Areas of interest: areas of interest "Agricultural and Sideline Products Market"
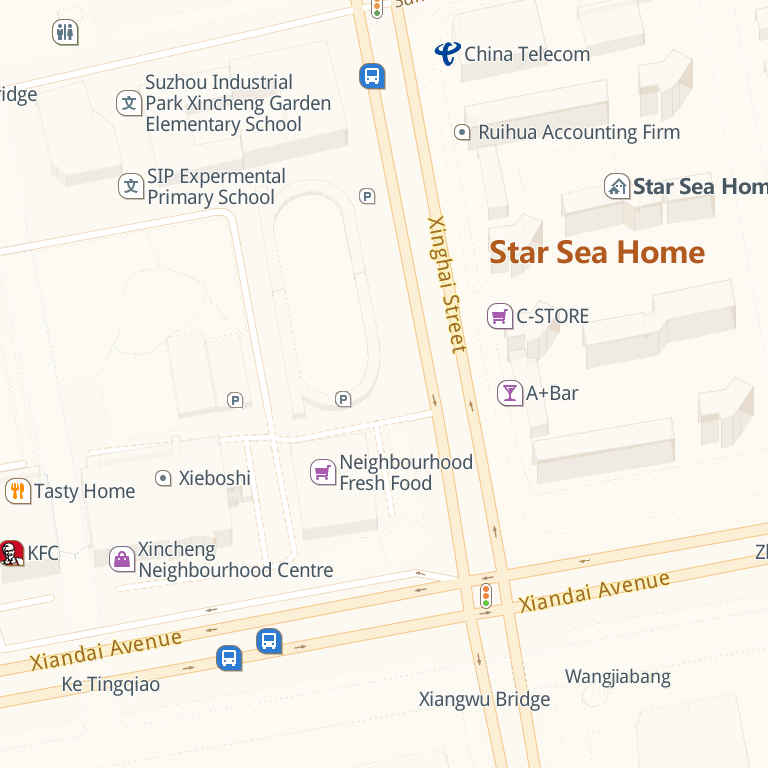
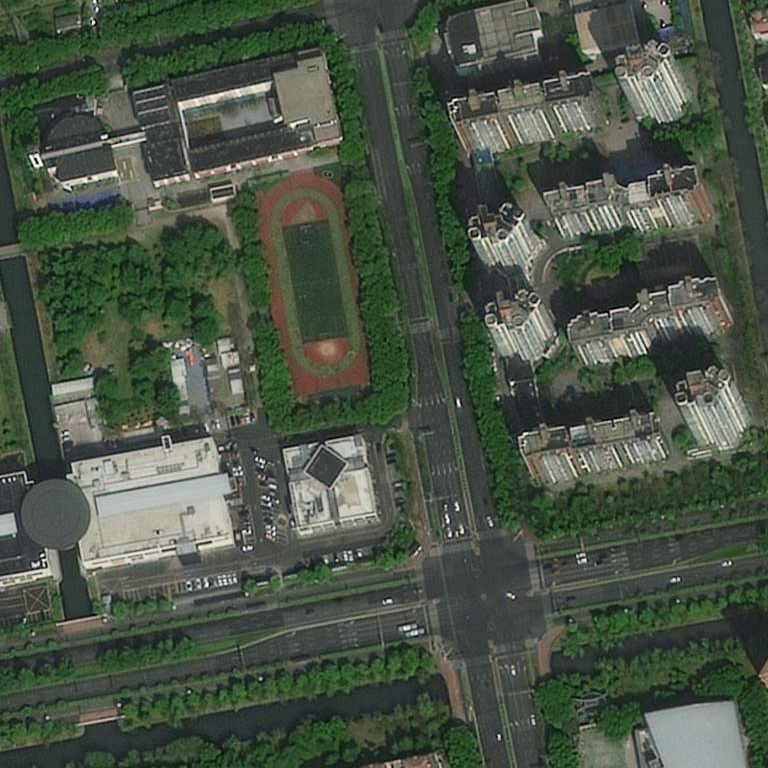